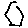
Label: hexagon